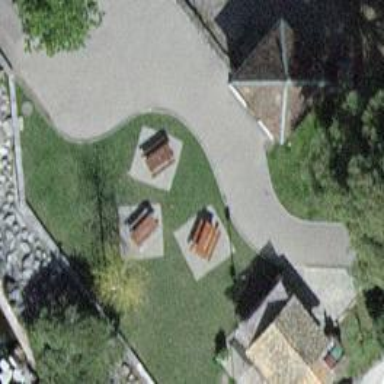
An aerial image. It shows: Picnic table located in leisure land area.